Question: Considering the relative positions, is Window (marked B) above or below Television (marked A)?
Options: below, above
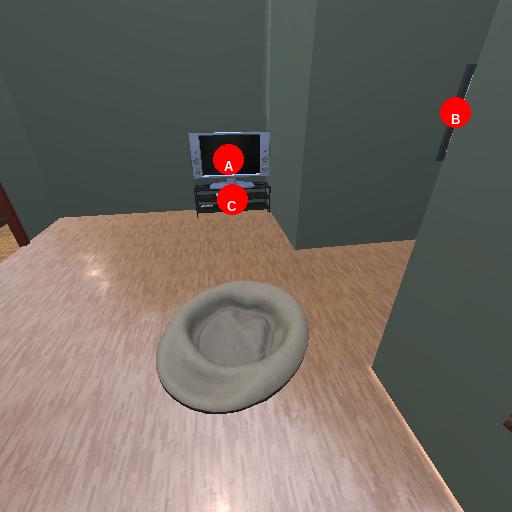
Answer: below